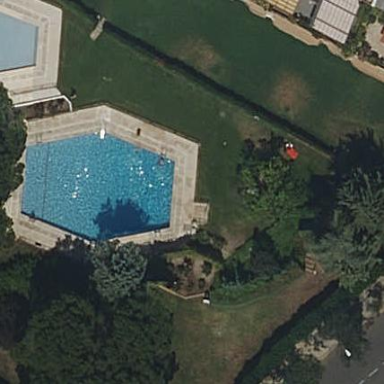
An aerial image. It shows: Swimming pool area designated for leisure and sports activities.